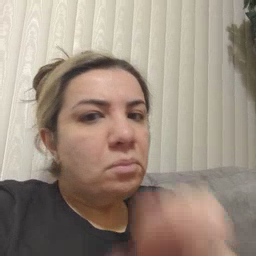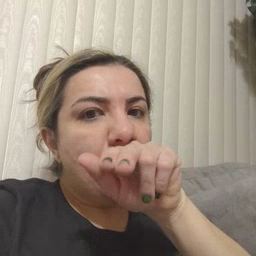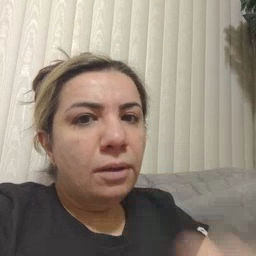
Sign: tongue